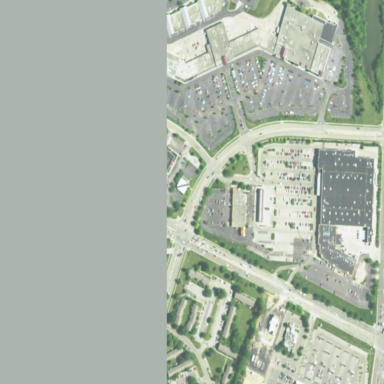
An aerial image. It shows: Retail area.